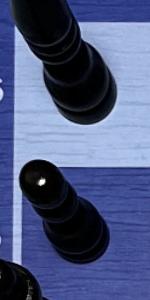
Label: Pawn_Black